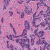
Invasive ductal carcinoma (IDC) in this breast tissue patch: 1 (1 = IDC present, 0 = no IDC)